Question: How to grouping table from row as month to field as month but grouping by id, so this query is grouping by 2 field but row become a field?
This is the data :

if the picture above not appear below is asistant information :
I have table transaction like this :
'''
Id| Id_product | Month | Value |
________________________________
1| 1 | 6 | 5 |
2| 1 | 6 | 5 |
3| 3 | 7 | 4 |
4| 7 | 8 | 1 |
5| 5 | 8 | 2 |
6| 5 | 8 | 1 |
7| 1 | 8 | 1 |
'''
i want group those all data with 2 field , id product but grouping in month, and the month be a field,
'''
Id_product | Month6 | Month7 | Month8 |
______________________________________________________
1 | 10 (id1+id2) | | 1 (id7) |
3 | | 4(id3) | |
7 | | | 1 (id4) |
5 | | | 3 (id5 + id6)|
'''
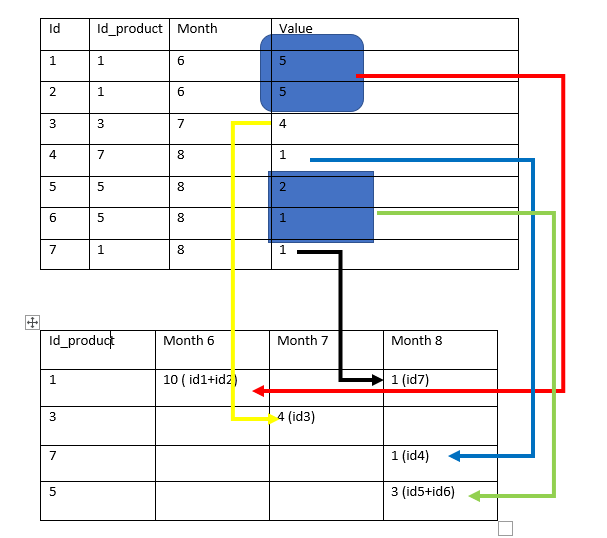
Answer: There is no need for a subquery.
You can directly use conditional aggregation:
'''
SELECT id_product,
SUM((Month = 1) * Value) Month1,
SUM((Month = 2) * Value) Month2,
SUM((Month = 3) * Value) Month3,
SUM((Month = 4) * Value) Month4,
SUM((Month = 5) * Value) Month5,
SUM((Month = 6) * Value) Month6,
SUM((Month = 7) * Value) Month7,
SUM((Month = 8) * Value) Month8,
SUM((Month = 9) * Value) Month9,
SUM((Month = 10) * Value) Month10,
SUM((Month = 11) * Value) Month11,
SUM((Month = 12) * Value) Month12
FROM transaction
GROUP BY id_product
'''
See the <URL>.
Results:
'''
> id_product | Month1 | Month2 | Month3 | Month4 | Month5 | Month6 | Month7 | Month8 | Month9 | Month10 | Month11 | Month12
> ---------: | -----: | -----: | -----: | -----: | -----: | -----: | -----: | -----: | -----: | ------: | ------: | ------:
> 1 | 0 | 0 | 0 | 0 | 0 | 10 | 0 | 1 | 0 | 0 | 0 | 0
> 3 | 0 | 0 | 0 | 0 | 0 | 0 | 4 | 0 | 0 | 0 | 0 | 0
> 5 | 0 | 0 | 0 | 0 | 0 | 0 | 0 | 3 | 0 | 0 | 0 | 0
> 7 | 0 | 0 | 0 | 0 | 0 | 0 | 0 | 1 | 0 | 0 | 0 | 0
'''